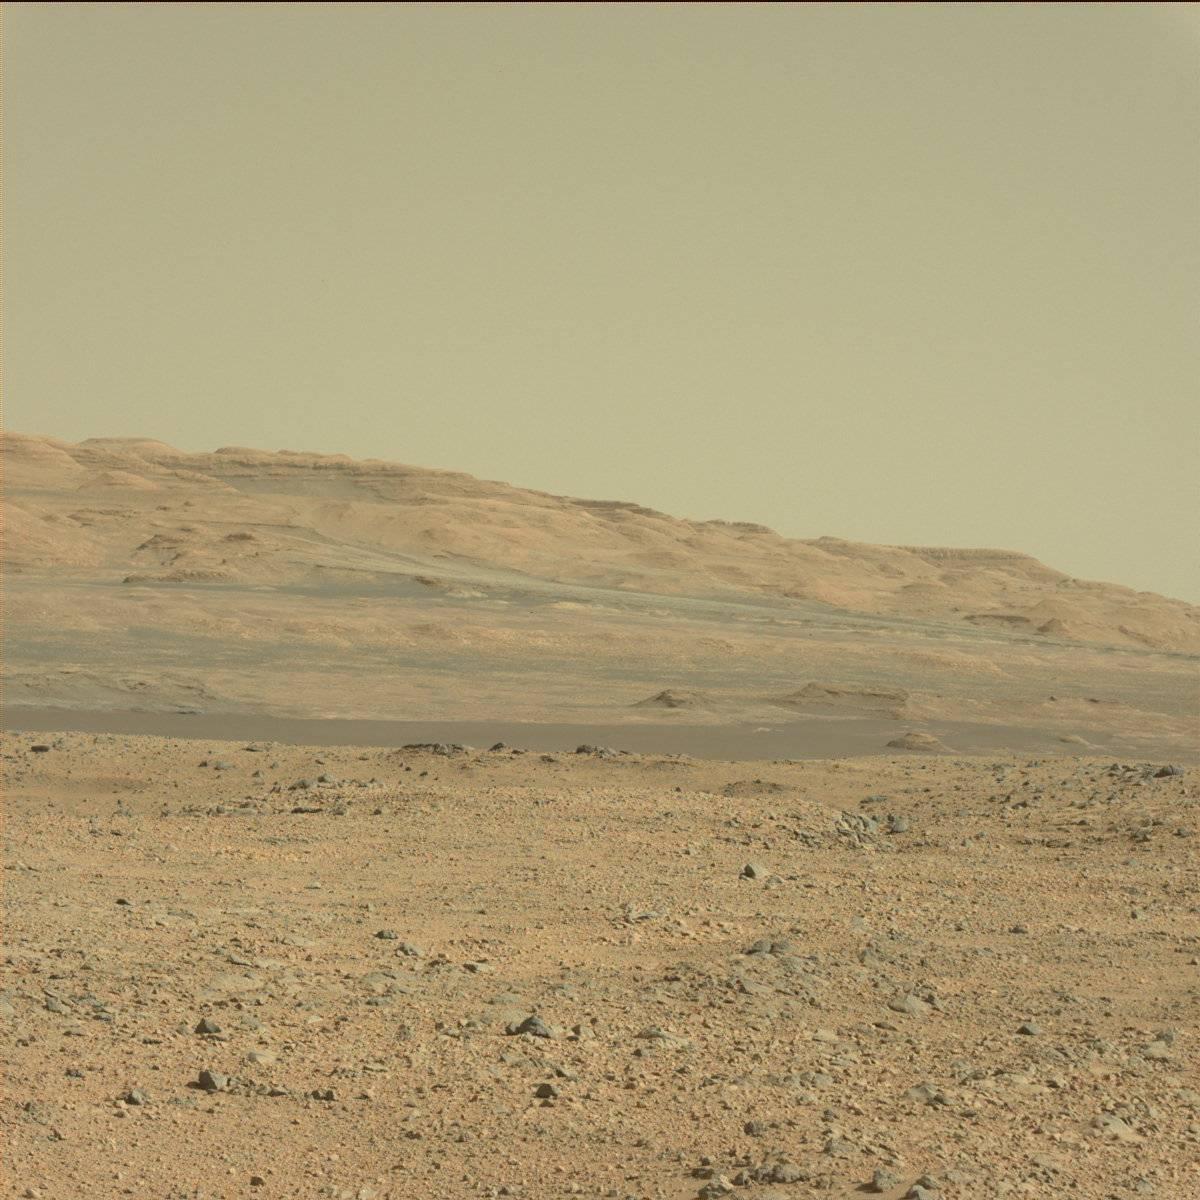
Terrain classes present: Bedrock, Ridge, Sand / Soil, Sky